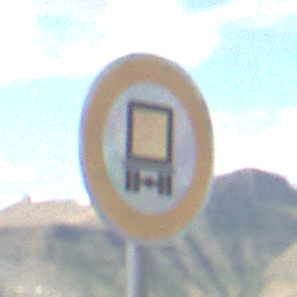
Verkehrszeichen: VerbotKennzeichnungspflichtigeKraftfahrzeugeGefaehrlicheGueter
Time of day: Midday
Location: Outdoor (Nature)
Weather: PartlyCloudy
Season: NotSpecified
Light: Natural